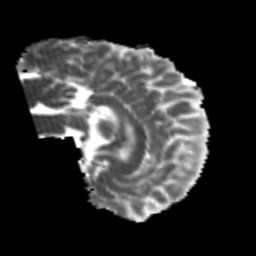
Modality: MD
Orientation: sagittal
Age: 22
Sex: male
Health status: healthy
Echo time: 0.074 s